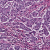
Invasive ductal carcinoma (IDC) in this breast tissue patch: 1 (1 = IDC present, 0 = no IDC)